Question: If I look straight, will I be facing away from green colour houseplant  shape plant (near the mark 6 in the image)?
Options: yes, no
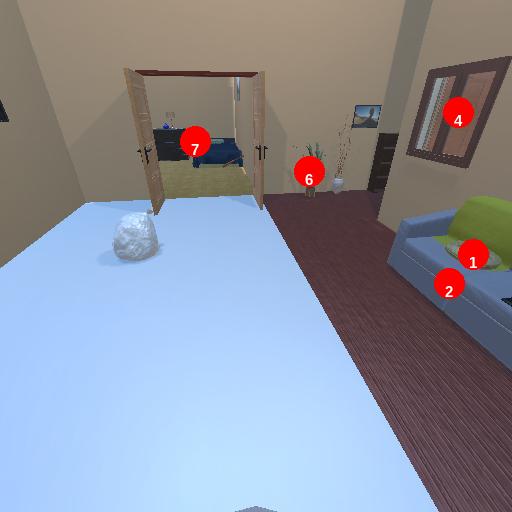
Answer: yes